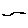
Label: line